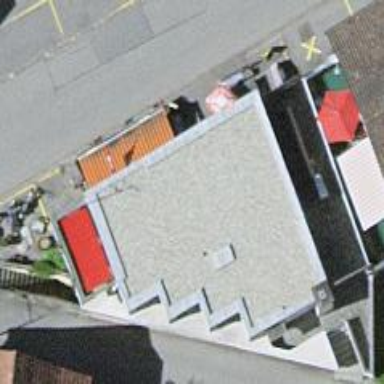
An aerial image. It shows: Pub.